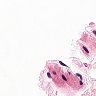
Metastatic tissue present: no